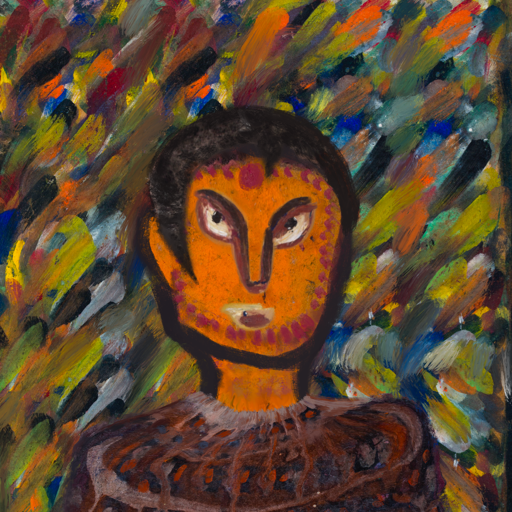
Background: An_Impression, Head And Neck Front: Doll, Face Front: After_Raid, Bust: Hypocrite, Hair Front: Roy_Bahadur, Head Accessory: Blank, Second Necklace: Blank, Necklace: Blank, Baby: Blank